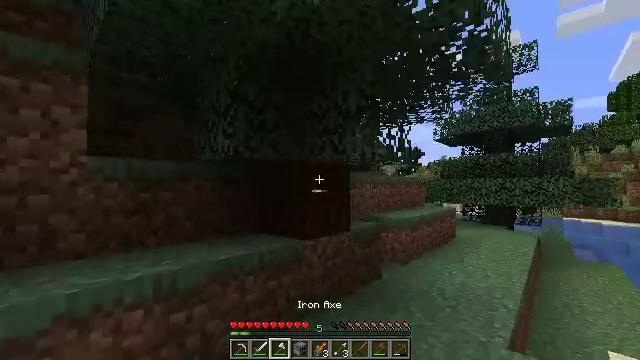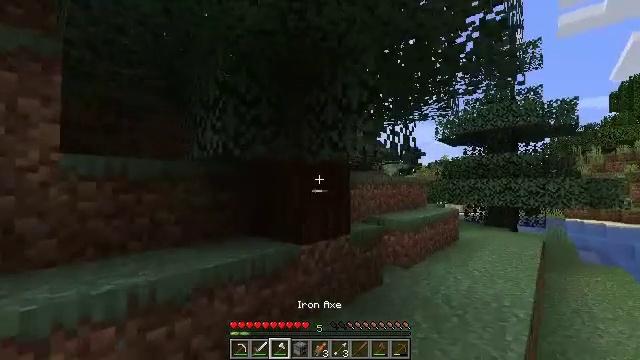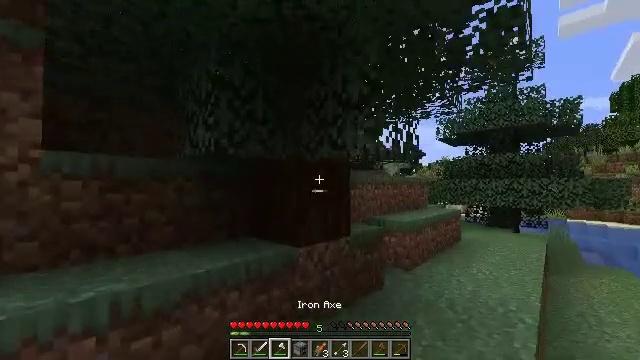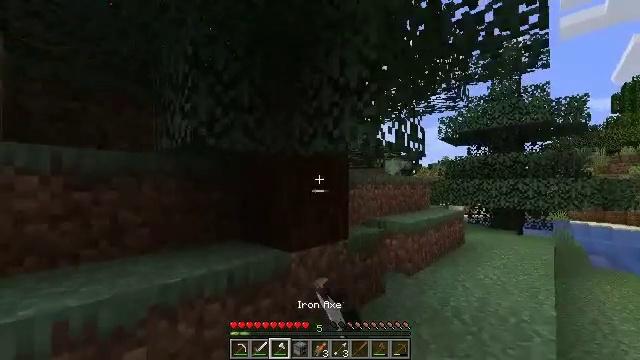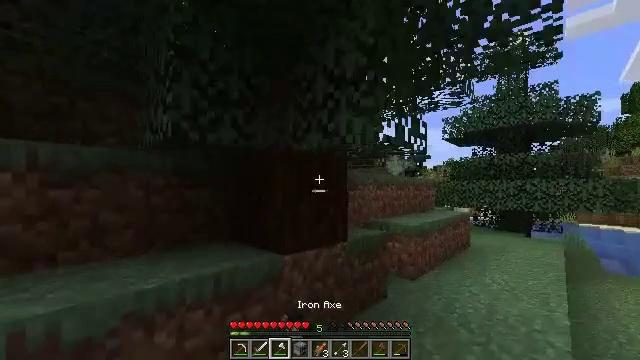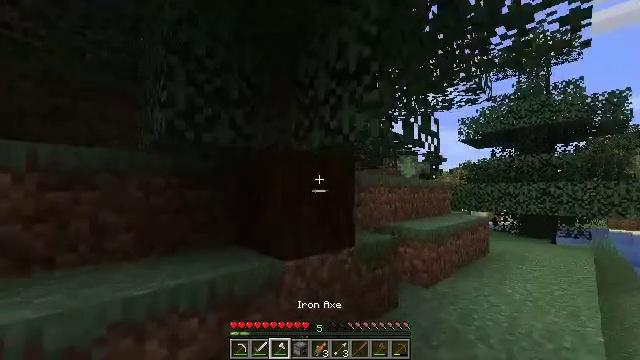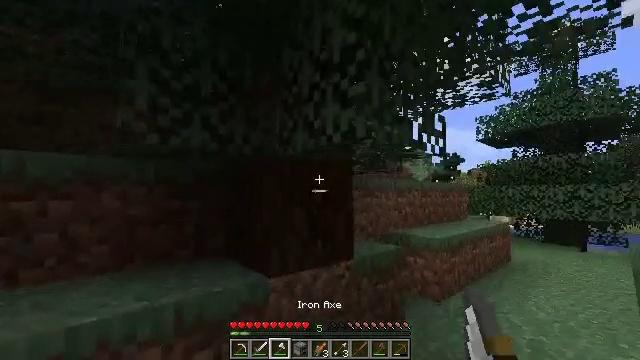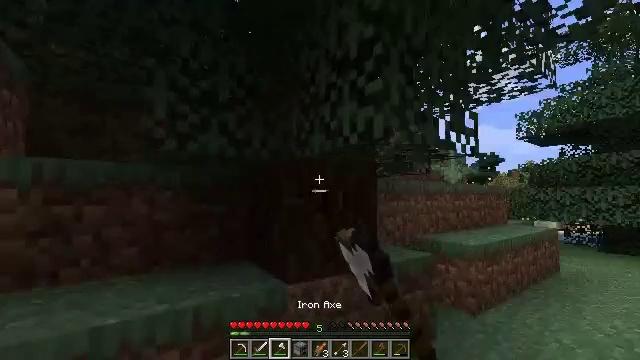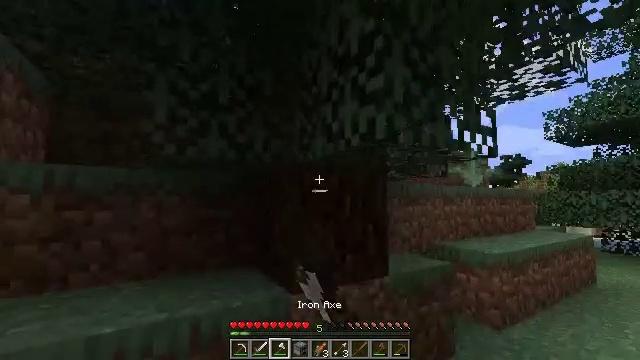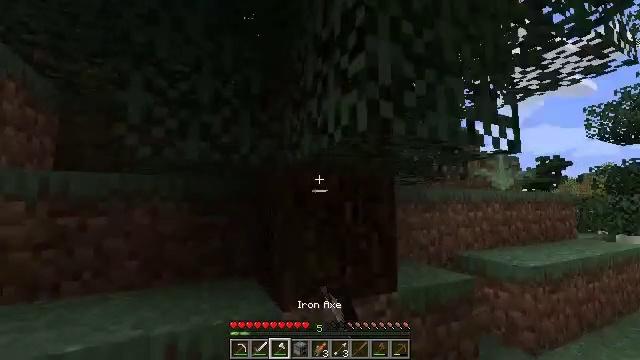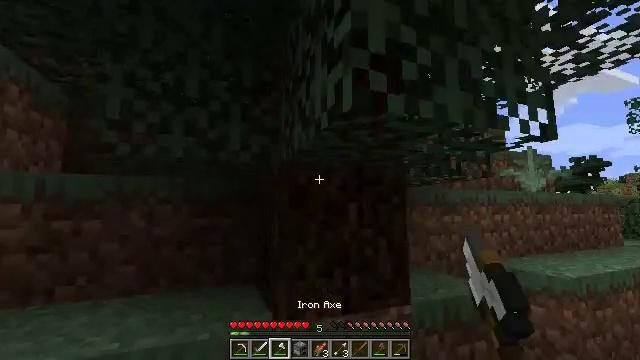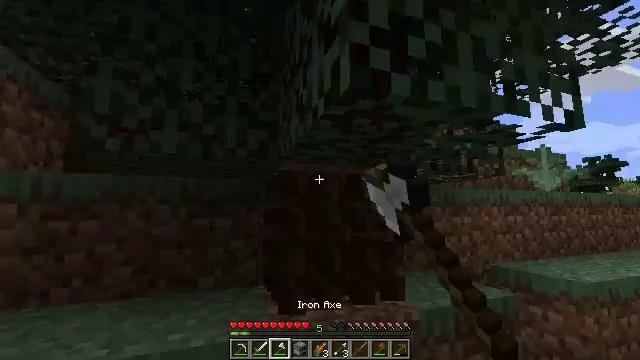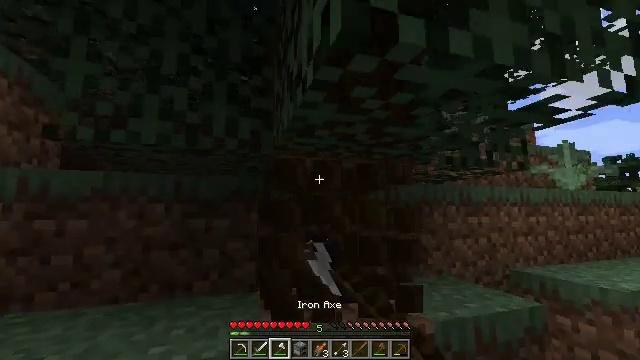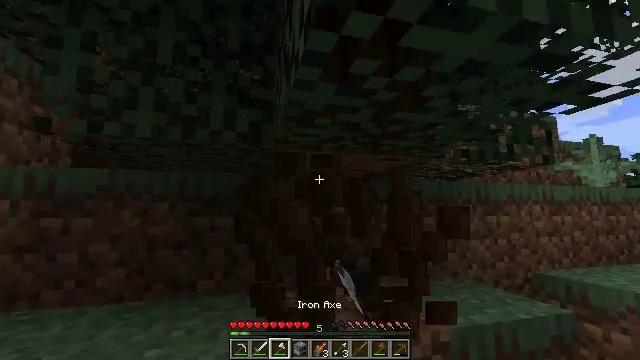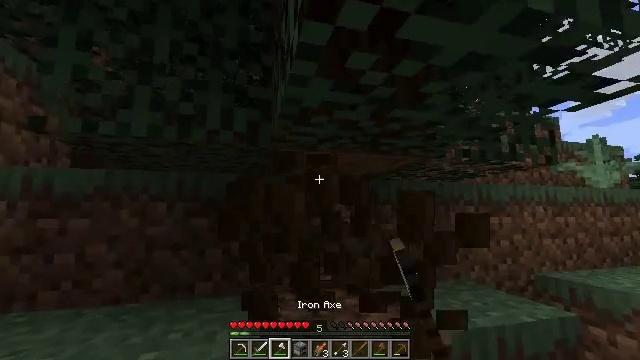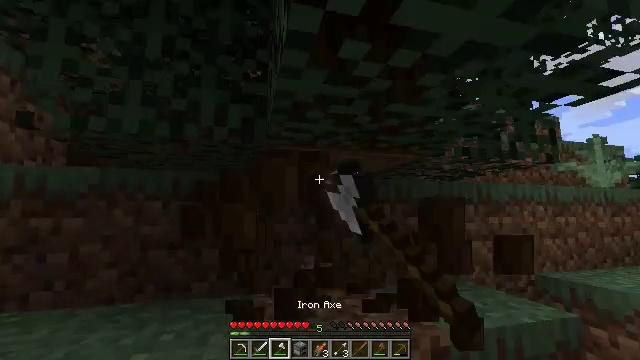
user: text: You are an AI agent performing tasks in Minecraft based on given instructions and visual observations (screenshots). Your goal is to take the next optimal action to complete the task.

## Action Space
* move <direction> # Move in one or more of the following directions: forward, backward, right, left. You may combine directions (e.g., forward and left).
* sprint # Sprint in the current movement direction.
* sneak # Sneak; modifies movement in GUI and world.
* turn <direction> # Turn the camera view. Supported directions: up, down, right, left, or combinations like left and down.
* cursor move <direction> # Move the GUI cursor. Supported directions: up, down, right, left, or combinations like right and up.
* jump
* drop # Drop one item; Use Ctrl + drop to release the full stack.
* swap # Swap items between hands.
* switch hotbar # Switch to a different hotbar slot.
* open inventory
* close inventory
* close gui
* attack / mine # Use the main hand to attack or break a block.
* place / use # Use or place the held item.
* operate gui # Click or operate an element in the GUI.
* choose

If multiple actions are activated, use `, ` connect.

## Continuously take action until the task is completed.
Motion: motion action
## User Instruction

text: Mine the spruce log from the forest.
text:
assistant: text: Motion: move forward
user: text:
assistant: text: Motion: move forward, attack / mine
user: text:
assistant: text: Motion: move forward and move right, attack / mine
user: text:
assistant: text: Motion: move forward and move right, attack / mine
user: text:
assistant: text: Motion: move forward and move right, turn left, attack / mine
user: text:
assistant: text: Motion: move forward and move right, turn left, attack / mine
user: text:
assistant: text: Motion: move forward and move right, turn left, attack / mine
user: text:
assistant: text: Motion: move forward and move right, turn left, attack / mine
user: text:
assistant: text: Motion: move forward and move right, turn left and up, attack / mine
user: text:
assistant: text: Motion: move forward, turn left, attack / mine
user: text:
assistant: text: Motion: move forward, turn left, attack / mine
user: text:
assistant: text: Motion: turn left, attack / mine
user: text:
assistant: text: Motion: turn left, attack / mine
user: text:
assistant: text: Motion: attack / mine
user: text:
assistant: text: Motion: attack / mine
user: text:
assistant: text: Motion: attack / mine